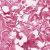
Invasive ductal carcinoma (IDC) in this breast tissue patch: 0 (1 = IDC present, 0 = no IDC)